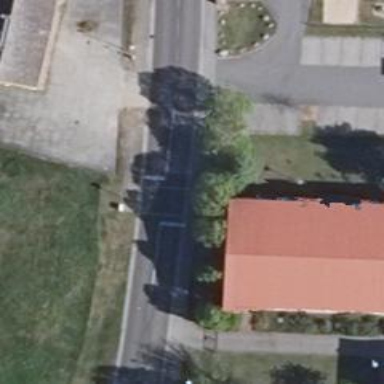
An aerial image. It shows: Road with traffic signals at the crossing.